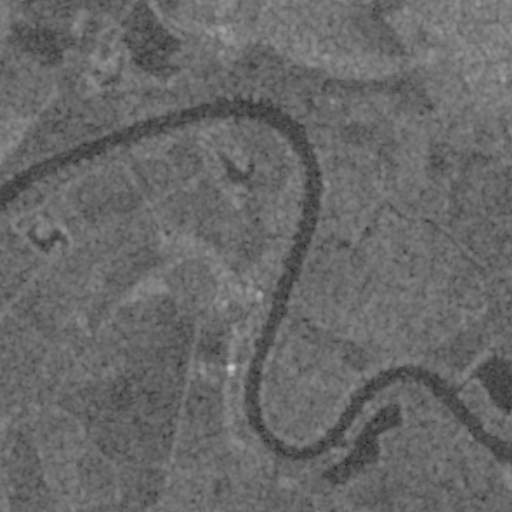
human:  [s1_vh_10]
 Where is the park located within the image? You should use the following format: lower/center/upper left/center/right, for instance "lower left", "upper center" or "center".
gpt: The park is located in the upper right of the image.
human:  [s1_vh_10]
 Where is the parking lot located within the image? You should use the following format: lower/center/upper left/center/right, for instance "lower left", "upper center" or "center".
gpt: The parking lot is located in the lower center of the image.
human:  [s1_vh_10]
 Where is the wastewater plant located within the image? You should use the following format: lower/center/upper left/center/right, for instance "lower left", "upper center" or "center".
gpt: The wastewater plant is located in the upper center of the image.
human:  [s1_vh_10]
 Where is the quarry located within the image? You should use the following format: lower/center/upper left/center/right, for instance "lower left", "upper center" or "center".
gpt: There is no quarry in the image.

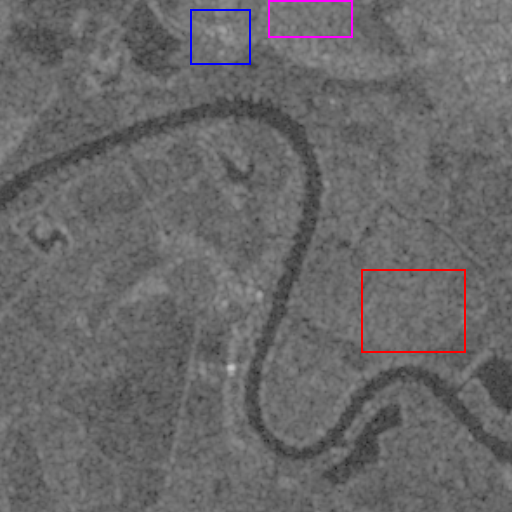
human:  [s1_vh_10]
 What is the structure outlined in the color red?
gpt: The structure outlined in red is a crop field.
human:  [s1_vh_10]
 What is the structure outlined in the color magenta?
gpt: The structure outlined in magenta is a park.
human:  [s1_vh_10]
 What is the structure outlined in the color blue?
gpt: The structure outlined in blue is a wastewater plant.
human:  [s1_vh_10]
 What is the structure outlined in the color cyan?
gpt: There is no cyan outline.